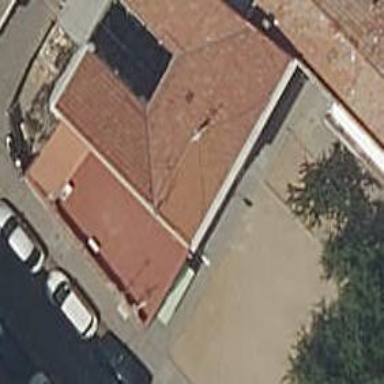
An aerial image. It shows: Restaurant.